Aerial crown-view tile of a tropical tree (Barro Colorado Island, Panama), acquired 20250217:
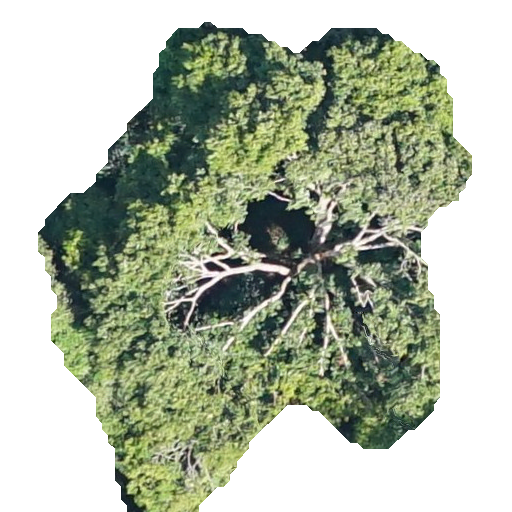
Species: Prioria copaifera
GBIF accepted scientific name: Prioria copaifera
Crown area: 215.881 m²